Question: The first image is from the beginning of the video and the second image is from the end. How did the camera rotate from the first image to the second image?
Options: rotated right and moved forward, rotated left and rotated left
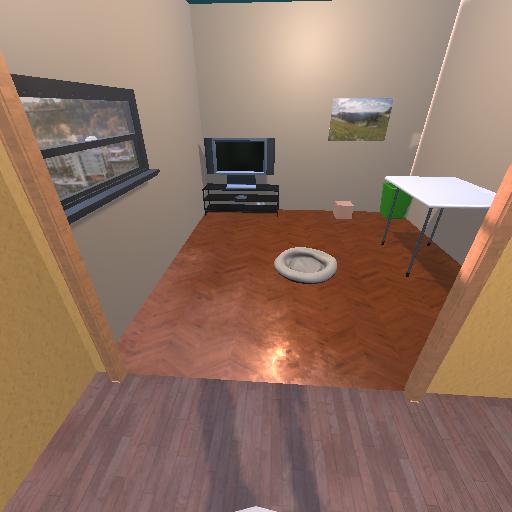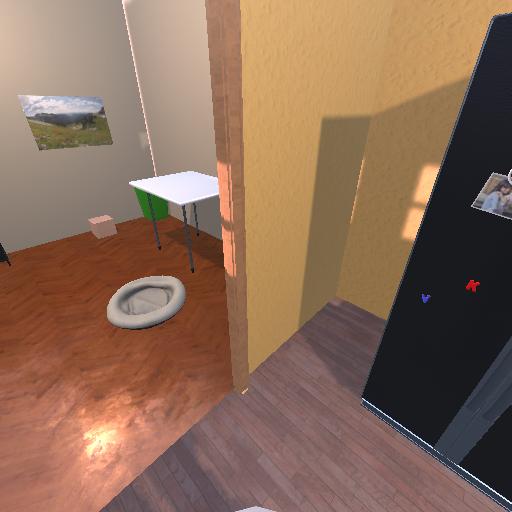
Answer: rotated right and moved forward